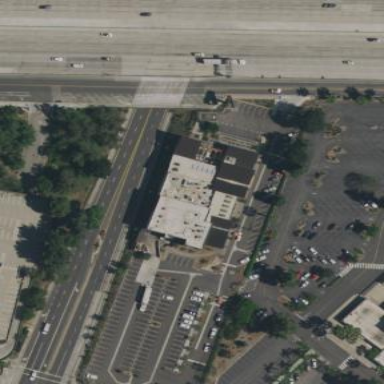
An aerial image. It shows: Retail building.